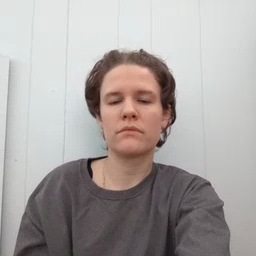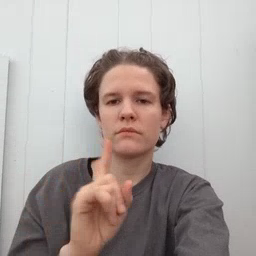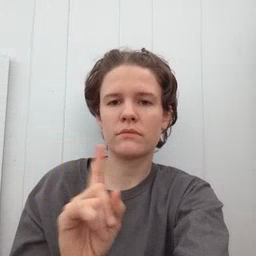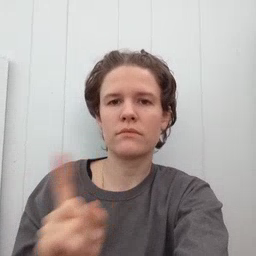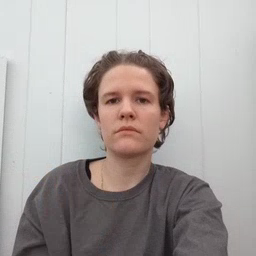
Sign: where